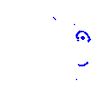
Particle: proton